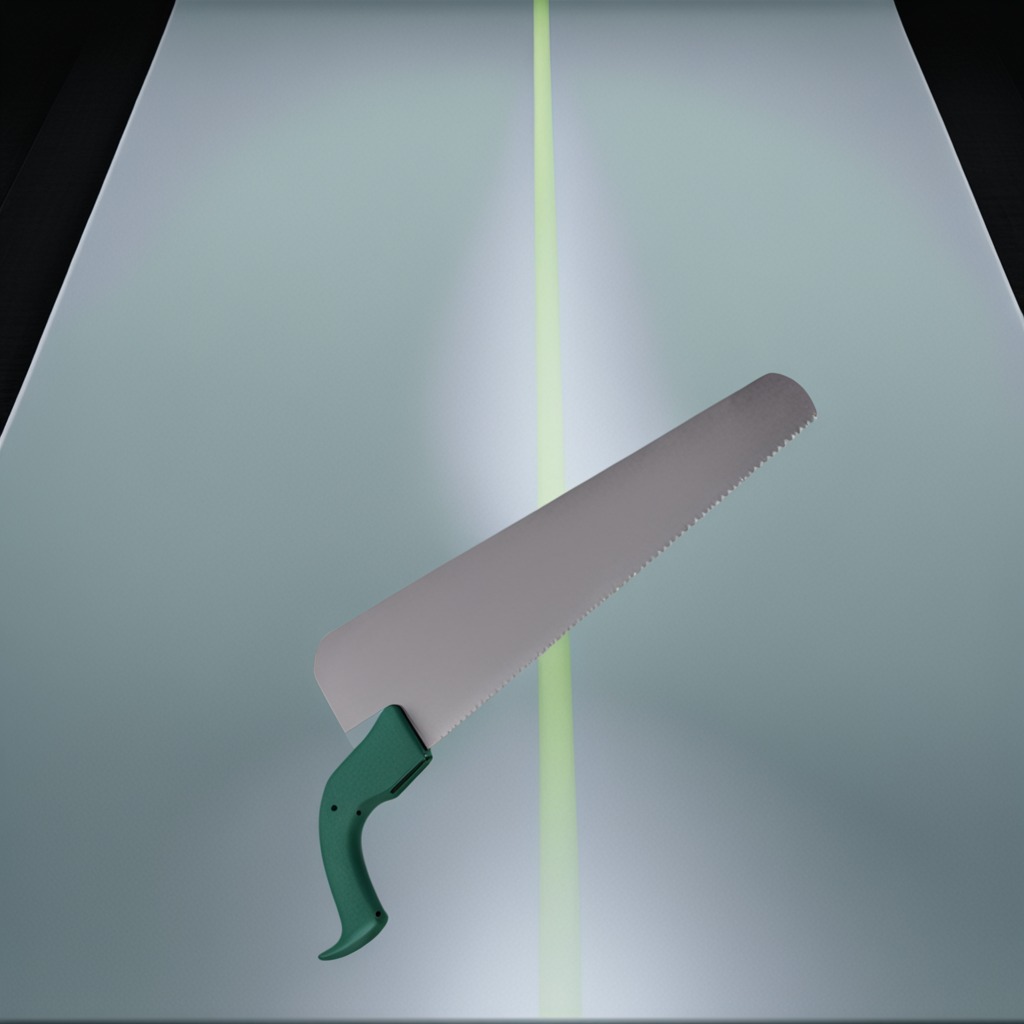
A handheld metal saw lies on a clean empty table in a railway signal maintenance room lit by harsh overhead fluorescents photorealistic surface textures crisp shadows high dynamic range